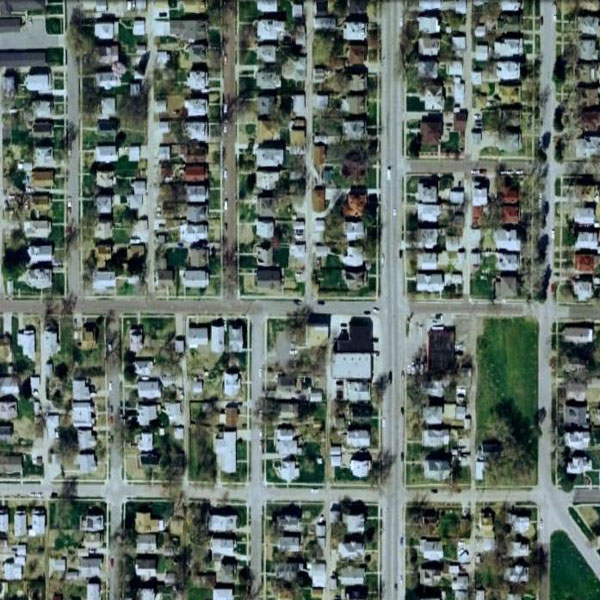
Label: Residential